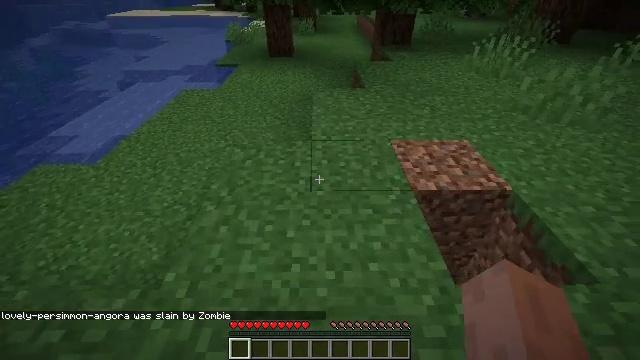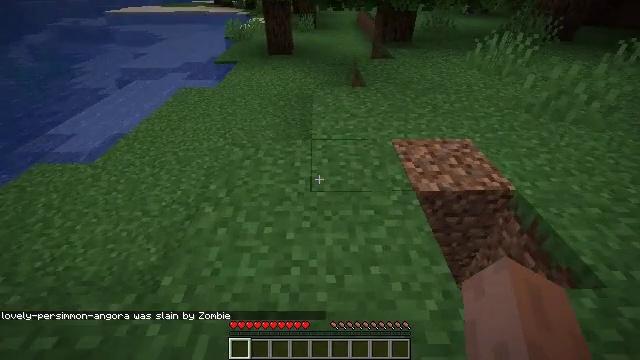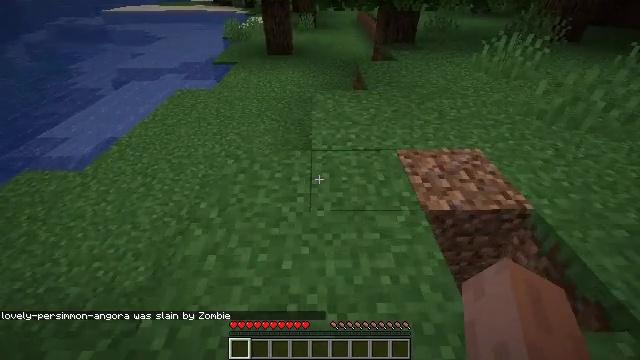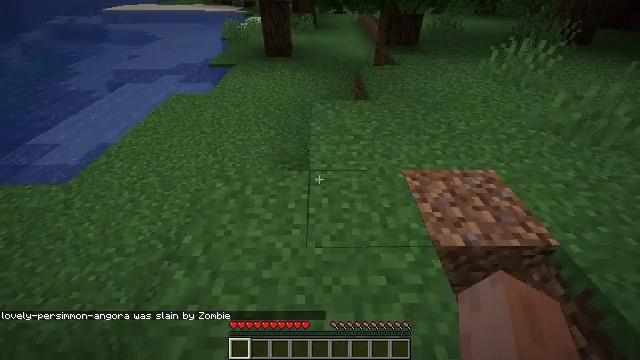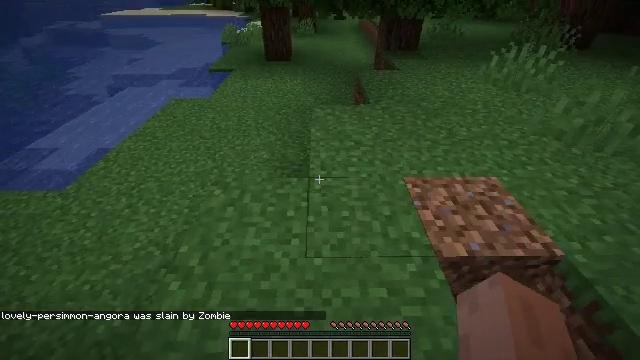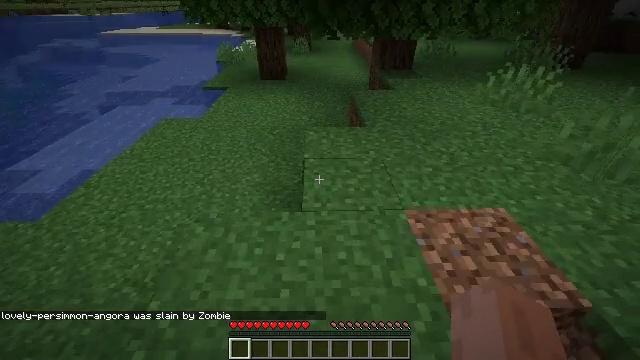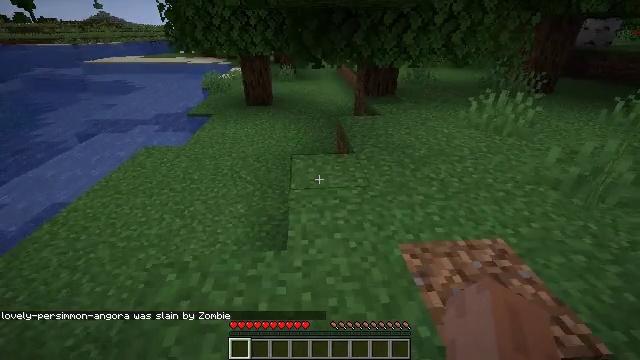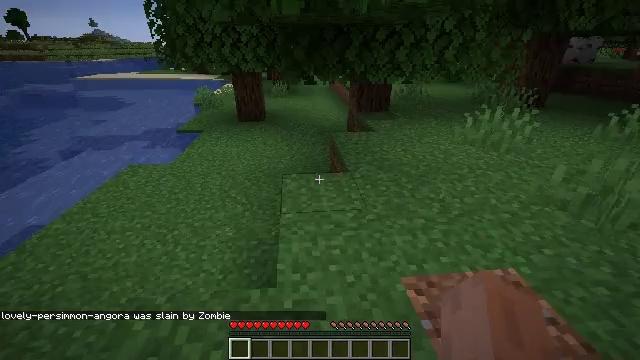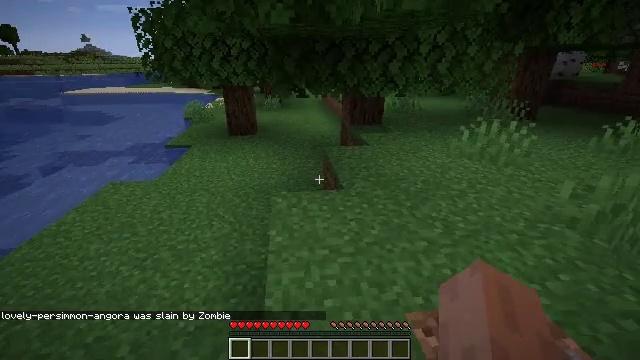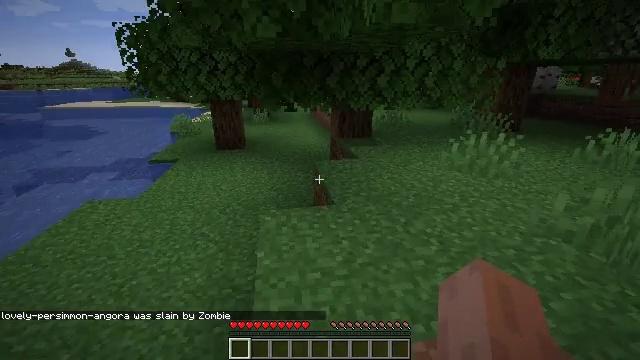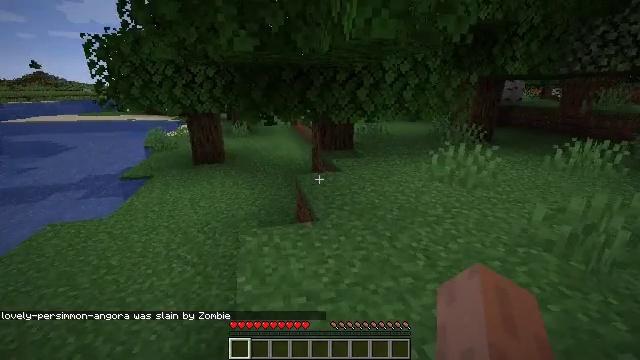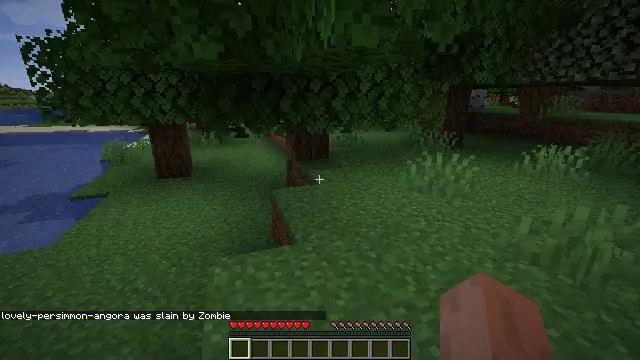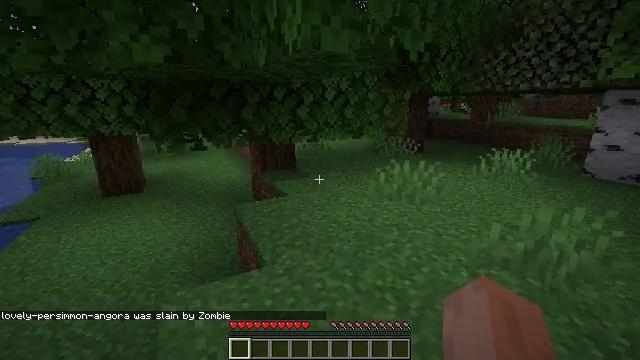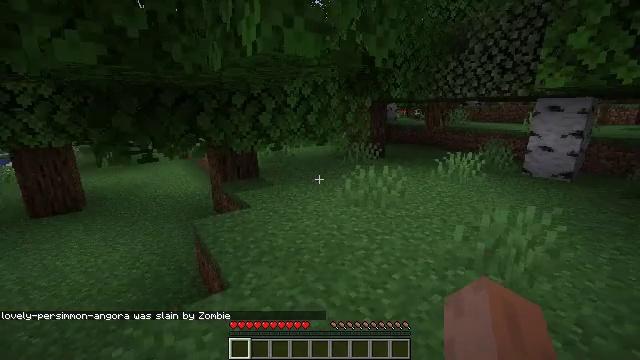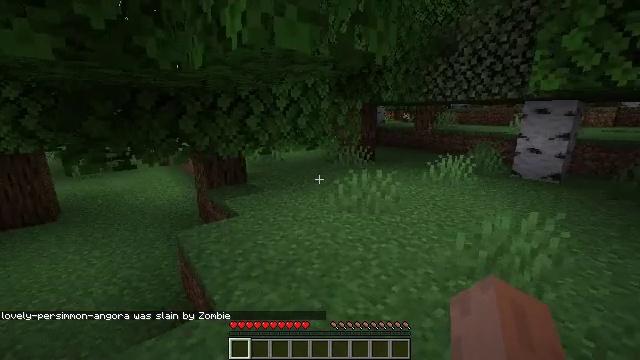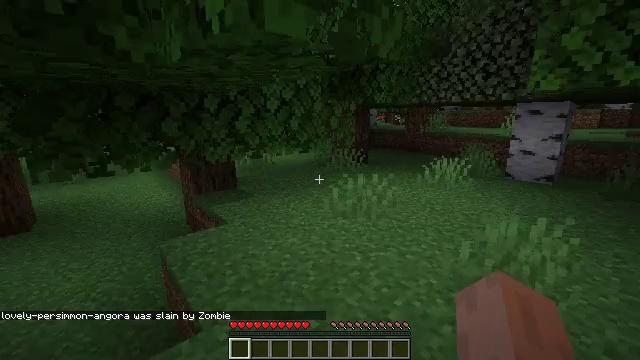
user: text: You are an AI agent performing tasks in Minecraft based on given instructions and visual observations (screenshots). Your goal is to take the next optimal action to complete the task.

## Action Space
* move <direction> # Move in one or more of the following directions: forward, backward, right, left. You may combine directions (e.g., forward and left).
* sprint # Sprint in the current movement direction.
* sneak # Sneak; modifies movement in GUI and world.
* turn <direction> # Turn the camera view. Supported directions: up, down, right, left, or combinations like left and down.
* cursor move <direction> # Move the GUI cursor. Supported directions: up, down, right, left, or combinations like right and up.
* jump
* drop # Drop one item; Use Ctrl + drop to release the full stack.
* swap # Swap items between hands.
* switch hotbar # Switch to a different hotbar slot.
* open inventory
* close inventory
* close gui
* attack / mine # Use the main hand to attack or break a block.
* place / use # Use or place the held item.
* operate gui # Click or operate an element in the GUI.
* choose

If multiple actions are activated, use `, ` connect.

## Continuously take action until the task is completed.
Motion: motion action
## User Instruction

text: Gather birch log for crafting.
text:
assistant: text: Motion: move forward
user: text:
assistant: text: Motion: move forward
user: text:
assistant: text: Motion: move forward
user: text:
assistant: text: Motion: move forward
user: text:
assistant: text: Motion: move forward, turn right and up
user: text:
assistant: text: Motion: move forward, turn right and up
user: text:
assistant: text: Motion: move forward, turn right and up
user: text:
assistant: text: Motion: move forward, turn right and up
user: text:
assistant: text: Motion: move forward, turn right and up
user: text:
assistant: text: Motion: move forward, turn right and up
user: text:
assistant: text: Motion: move forward, turn right and up
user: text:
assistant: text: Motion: move forward, turn right and up
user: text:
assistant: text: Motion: move forward, turn right and up
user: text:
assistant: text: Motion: move forward, turn right
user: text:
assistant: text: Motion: move forward, turn right
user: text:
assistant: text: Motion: move forward
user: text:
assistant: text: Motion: move forward
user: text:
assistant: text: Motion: move forward
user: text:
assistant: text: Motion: move forward
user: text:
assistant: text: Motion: move forward, turn right
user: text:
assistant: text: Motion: move forward, turn right
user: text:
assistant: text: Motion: move forward, turn right
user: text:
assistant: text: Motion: move forward, turn right
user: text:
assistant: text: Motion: move forward, turn right
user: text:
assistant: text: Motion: move forward and move right, turn right
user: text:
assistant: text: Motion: move forward and move right
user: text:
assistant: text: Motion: move forward and move right
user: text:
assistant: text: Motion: move forward and move right
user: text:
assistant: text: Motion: move forward and move right
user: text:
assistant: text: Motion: move forward and move right